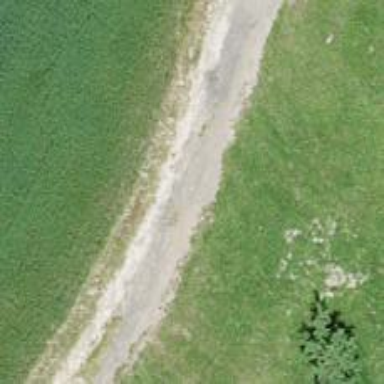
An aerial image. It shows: Track road with grade4 tracktype.